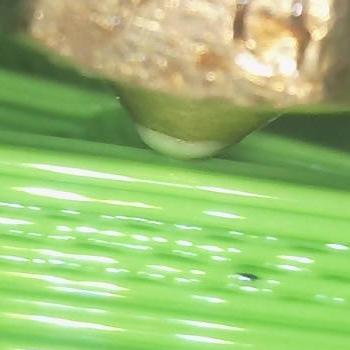
Flow rate: 178%